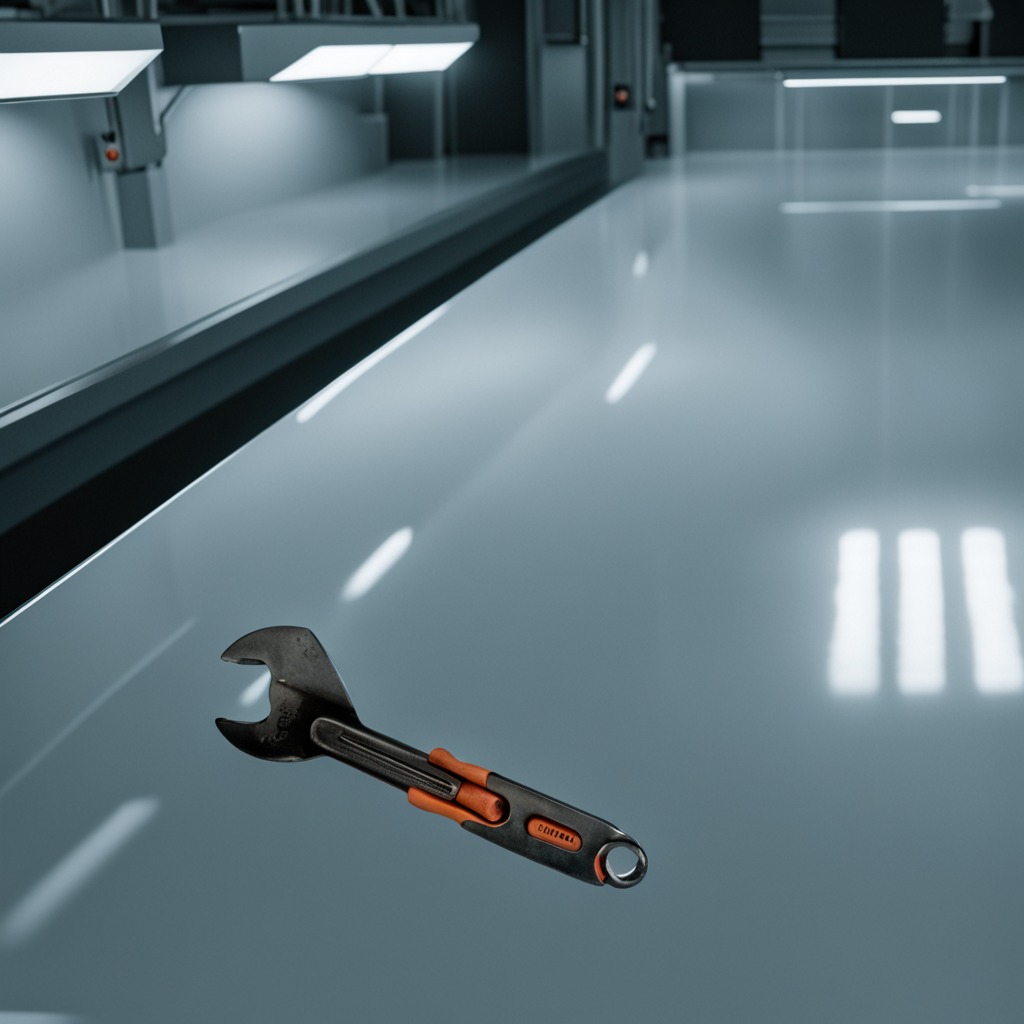
An wrench is lying on the table.